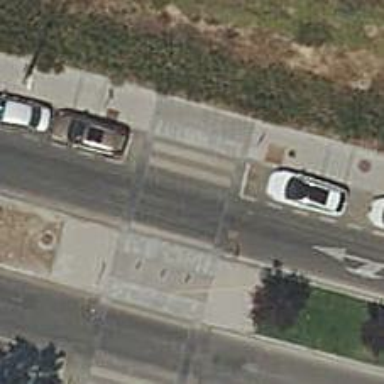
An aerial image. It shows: Zebra crossing on footway.